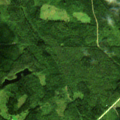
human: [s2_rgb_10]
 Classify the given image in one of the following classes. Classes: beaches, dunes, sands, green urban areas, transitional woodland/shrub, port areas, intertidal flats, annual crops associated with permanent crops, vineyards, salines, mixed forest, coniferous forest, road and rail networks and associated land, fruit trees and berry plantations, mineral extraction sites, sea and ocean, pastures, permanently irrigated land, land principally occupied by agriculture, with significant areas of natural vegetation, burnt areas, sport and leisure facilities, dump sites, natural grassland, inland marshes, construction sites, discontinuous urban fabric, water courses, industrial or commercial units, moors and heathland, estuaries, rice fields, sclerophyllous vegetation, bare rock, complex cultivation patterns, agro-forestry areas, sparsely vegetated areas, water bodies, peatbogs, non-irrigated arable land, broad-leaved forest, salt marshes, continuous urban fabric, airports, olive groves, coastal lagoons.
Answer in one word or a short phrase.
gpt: land principally occupied by agriculture, with significant areas of natural vegetation, coniferous forest, mixed forest